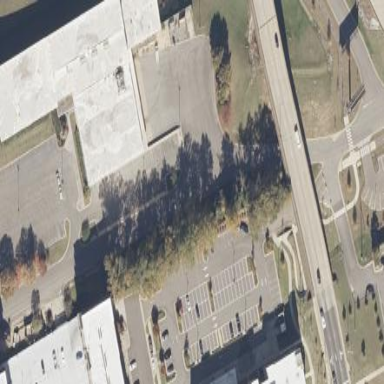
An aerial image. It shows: Parking area with asphalt surface.